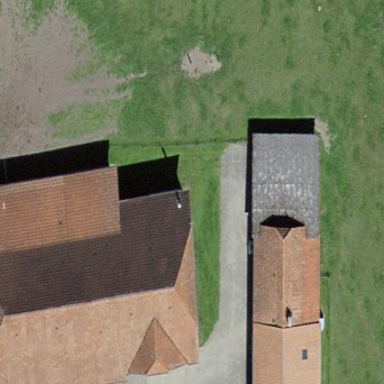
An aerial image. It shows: Farm building.